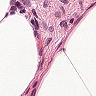
Metastatic tissue present: no